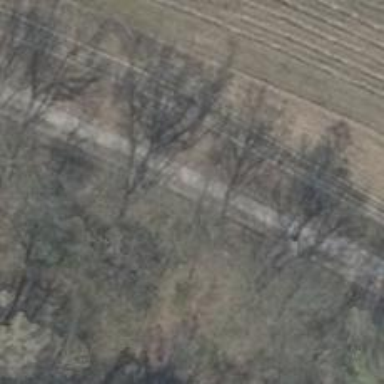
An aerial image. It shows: High-quality track road suitable for cycling.